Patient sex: M
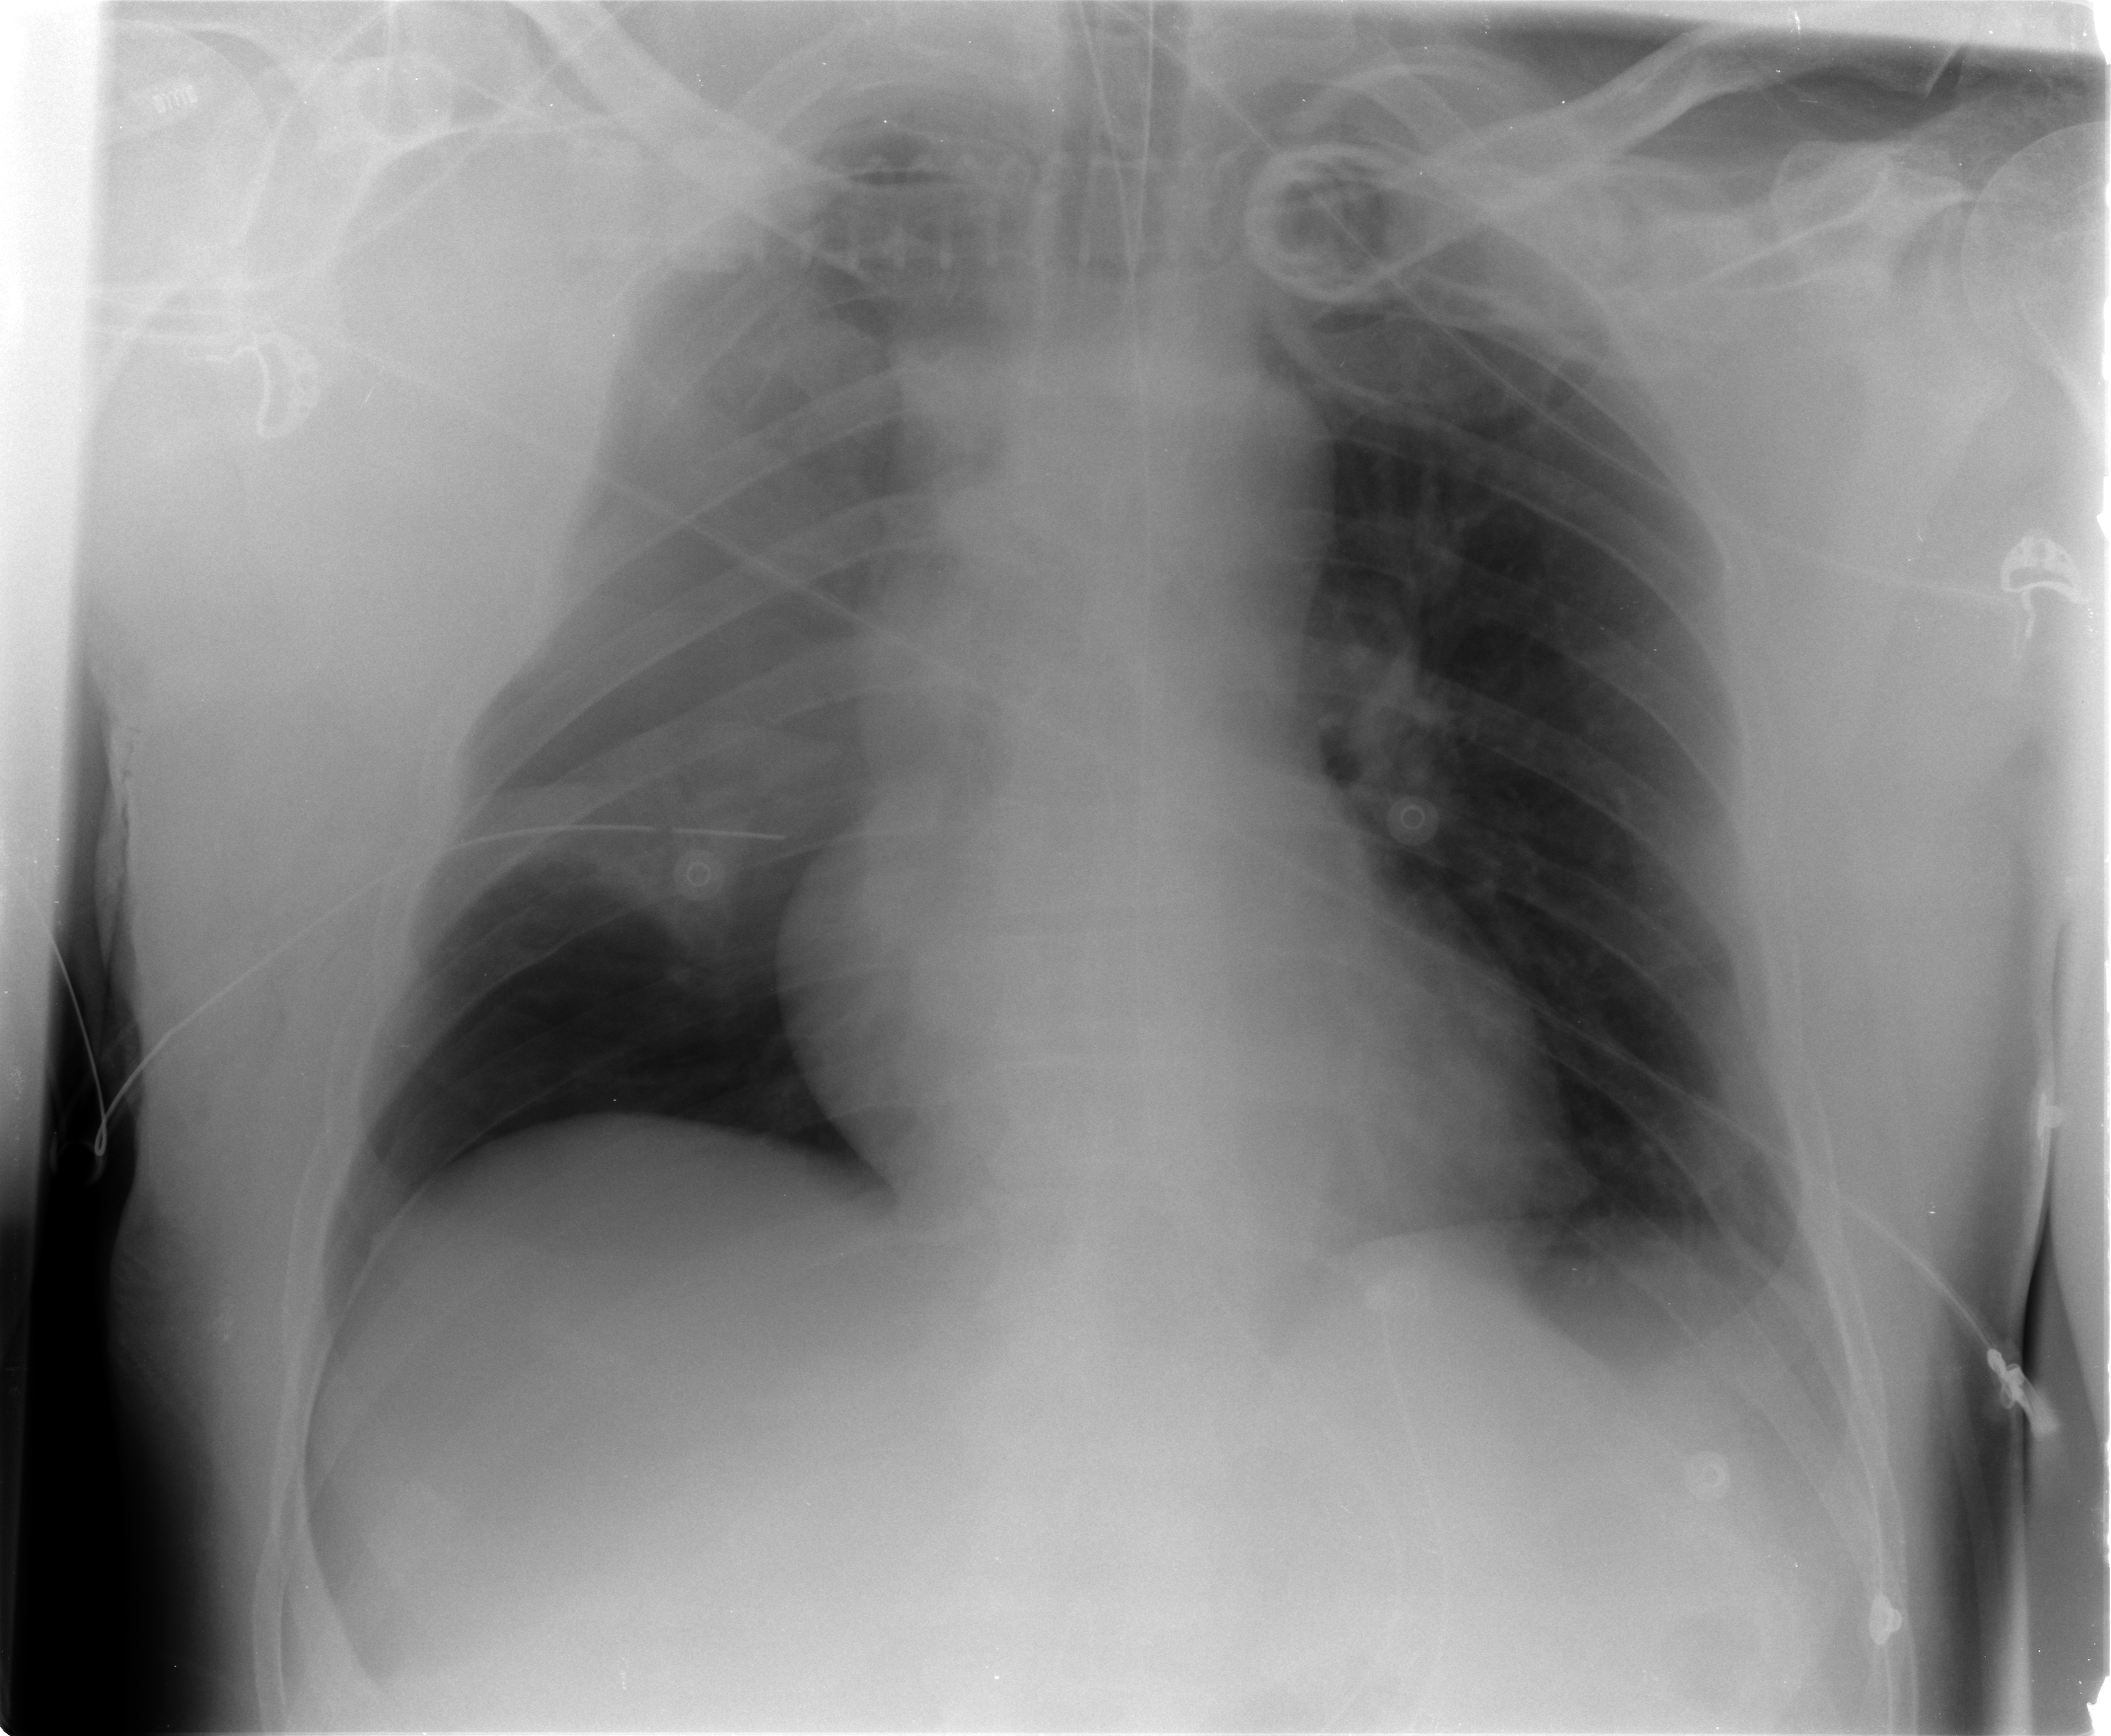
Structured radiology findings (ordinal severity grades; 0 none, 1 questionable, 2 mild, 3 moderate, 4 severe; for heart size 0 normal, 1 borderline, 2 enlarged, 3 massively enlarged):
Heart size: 0
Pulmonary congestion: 0
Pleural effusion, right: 0
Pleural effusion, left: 0
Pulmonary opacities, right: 1
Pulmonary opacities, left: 0
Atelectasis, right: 3
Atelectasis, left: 0